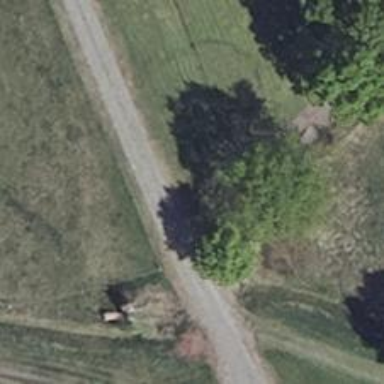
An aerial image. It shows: Well-maintained track road with grade 1 tracktype.